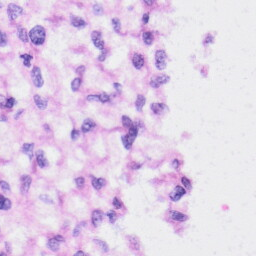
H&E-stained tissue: Liver